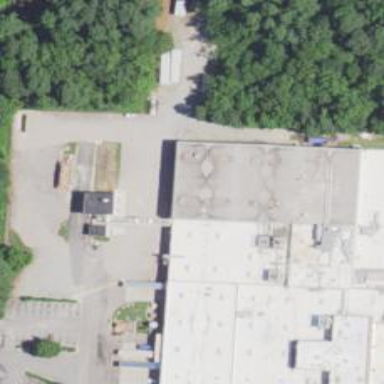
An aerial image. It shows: Commercial building.